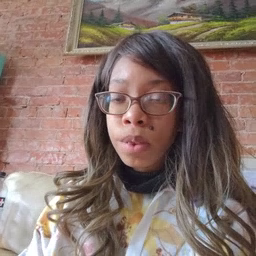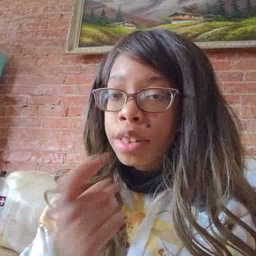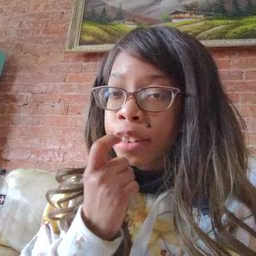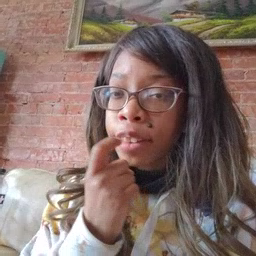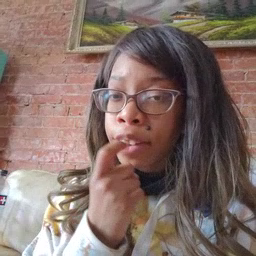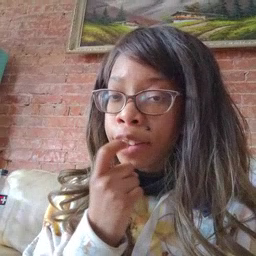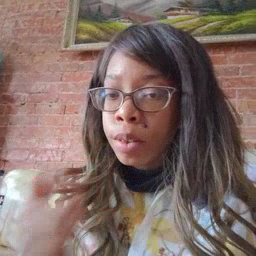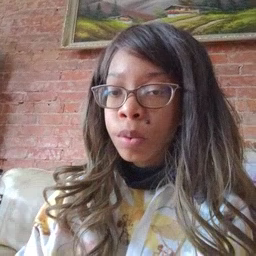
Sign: tooth